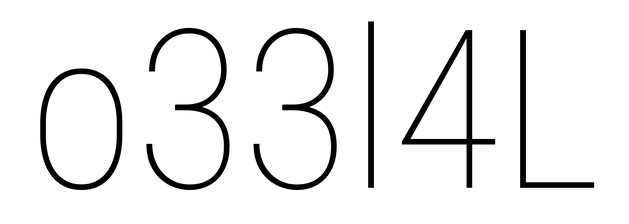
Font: Roboto_Condensed_Thin